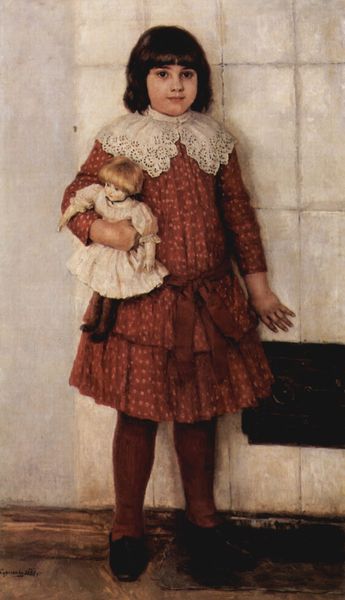
Titel: Porträt der Olga Wassiljewna Surikowa, Tochter des Künstlers
Künstler: Wassilij Iwanowitsch Surikow
Standort: Moskva
Institution: Tretjakow-Galerie
Schlagwörter: dunkel, gemälde, hand, mann, schatten, weiß, mädchen, braun, finger, frankreich, frisur, haar, hell, kleid, kleider, licht, nase, schwarz, blick, gürtel, rot, beige, hochformat, malerei, rock, schleife, blond, wand, arm, falten, gesicht, halten, kragen, spitze, stehen, ärmel, hände, portrait, porträt, signatur, öl, boden, figur, haare, realismus, reich, stoff, kind, kamin, ofen, lächeln, düster, schuhe, angst, spielen, detail, monet, streng, festhalten, manet, strumpf, allein, rüschen, masche, foto, punkte, spiel, strümpfe, gepunktet, fliesen, kachel, kacheln, puppe, wärme, geblümt, portät, picasso, strumpfhose, krage, spitzenkragen, fließen, schüchtern, details, spielzeug, kachelofen, unschuld, detailiert, püppchen, kinderportrait, ofenkacheln, rotes kleid, pagenkopf, stirnfransen, ofentür, ofenkachel, porzellanpuppe, 1850, puppe#, kand, unschlud